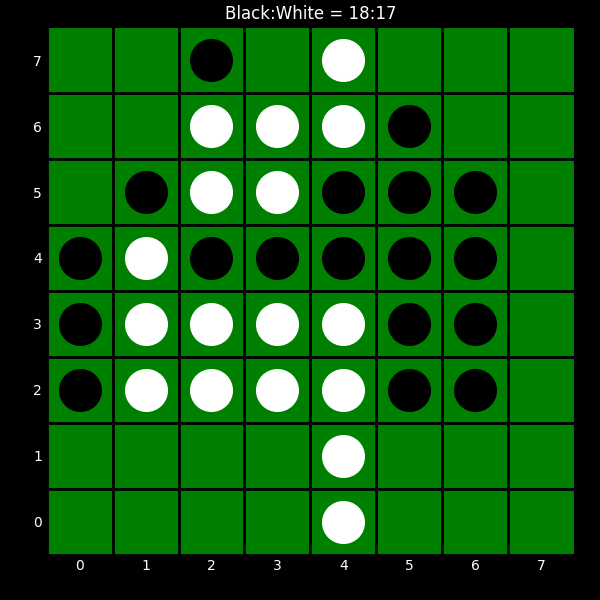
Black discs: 18
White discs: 17